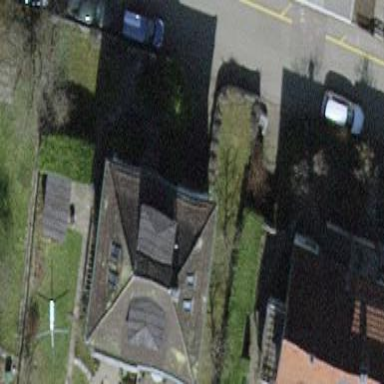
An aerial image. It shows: Building with tile roof.